Question: When i'm using worklight 5.0.6 every thing run ok,but when i upgrade worklight to 6.0.0, i've got that error when running my adapters.

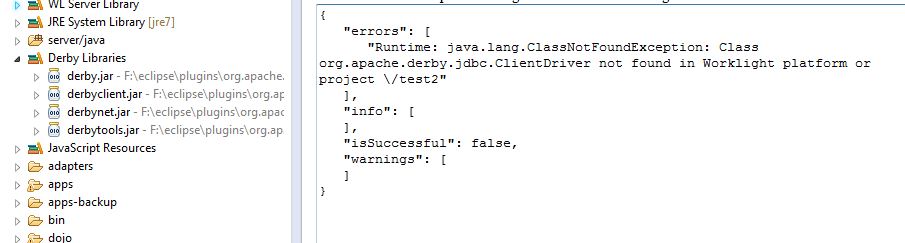
Answer: Ok ,i've answer just download derbyclient-10.8.2.2.jar then copy to server/lib then every thing ok.